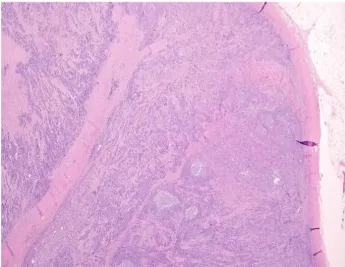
(A-D) Histological slides. Core needle biopsy of the right axillary lymph node from Case. The lymph node is fully-effaced with infiltration by metastatic carcinoma (H&E.
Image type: pathology (h&e)